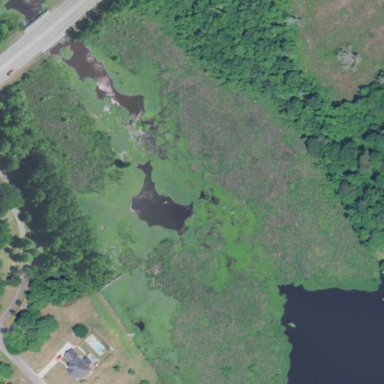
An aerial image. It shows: Wetland area.